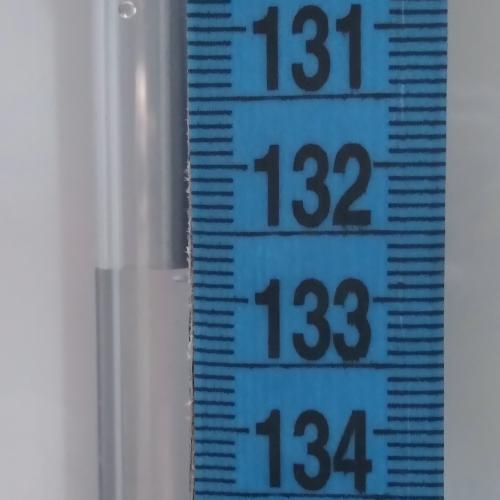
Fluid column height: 132.8 cm